Question: When giving focus to a text 'input' in a mobile browser (tested on iOS Safari and Chrome), the text caret appears over the top of any 'div's placed on top.
Here is a quick, simple example: <URL>
Here is a screenshot of the effect:

What would be the best way of working around this?
I tried the answer here: <URL> but it did not work.
After some more digging I also tried to do '$("input").blur();' when toggling the menu 'div' but that doesn't seem to work on the mobile device either, it does remove focus on the desktop though.
May be related to this: <URL>
Trying to pass input to a hidden textbox doesn't seem to work either <URL>
Realised I didn't look into hiding the cursor as suggested - <URL> - this just hides the mouse pointer when hovering over the textbox, doesn't do anything to the caret
Suggestion to disable the textbox, this doesn't lose focus and doesn't close the keyboard <URL>
This solution: <URL>
This solution: <URL> does not work either, same result as disabling the text box
Blurring the textbox within a function that is bound using knockout works: <URL>
Any ideas what is wrong with the original event listener? Hopefully this troubleshooting will be helpful to someone if they have the same issue.
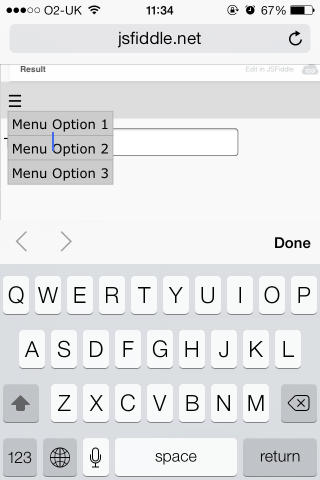
Answer: OK, not sure what has happened with the fiddle, but this one works: <URL>
This is the same, except instead of manually listening for the events and then calling 'blur()' on the textbox, the 'blur()' is fired from a knockout binding.
As I am using knockout, I may as well blur the textbox in the knockout event binding instead.